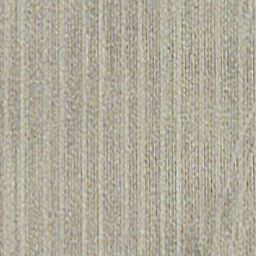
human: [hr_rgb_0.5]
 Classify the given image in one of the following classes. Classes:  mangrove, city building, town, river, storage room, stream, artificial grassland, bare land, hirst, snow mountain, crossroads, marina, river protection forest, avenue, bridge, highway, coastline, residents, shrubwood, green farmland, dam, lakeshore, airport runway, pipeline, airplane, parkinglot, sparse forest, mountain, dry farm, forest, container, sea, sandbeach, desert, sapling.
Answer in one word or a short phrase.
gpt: dry farm